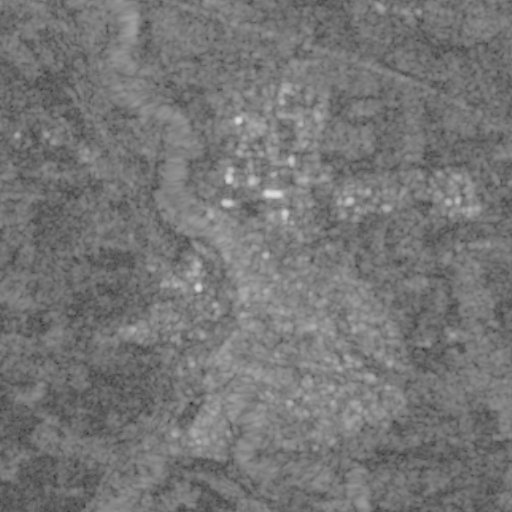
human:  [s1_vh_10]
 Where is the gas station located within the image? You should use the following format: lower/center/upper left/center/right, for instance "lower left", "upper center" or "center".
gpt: The gas station is located in the center of the image.
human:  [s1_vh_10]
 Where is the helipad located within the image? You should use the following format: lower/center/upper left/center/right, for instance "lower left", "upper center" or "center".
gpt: The helipad is located in the center right of the image.
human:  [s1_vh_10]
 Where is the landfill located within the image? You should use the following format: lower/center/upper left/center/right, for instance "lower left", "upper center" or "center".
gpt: The landfill is located in the upper left of the image.
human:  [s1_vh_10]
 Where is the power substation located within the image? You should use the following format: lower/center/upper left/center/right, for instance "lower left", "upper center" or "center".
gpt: The power substation is located in the upper center of the image.
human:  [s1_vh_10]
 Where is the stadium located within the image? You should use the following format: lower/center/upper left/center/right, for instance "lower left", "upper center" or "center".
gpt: The stadium is located in the center of the image.
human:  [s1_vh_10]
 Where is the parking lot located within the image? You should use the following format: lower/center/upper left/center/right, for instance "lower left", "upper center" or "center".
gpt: There is no parking lot in the image.

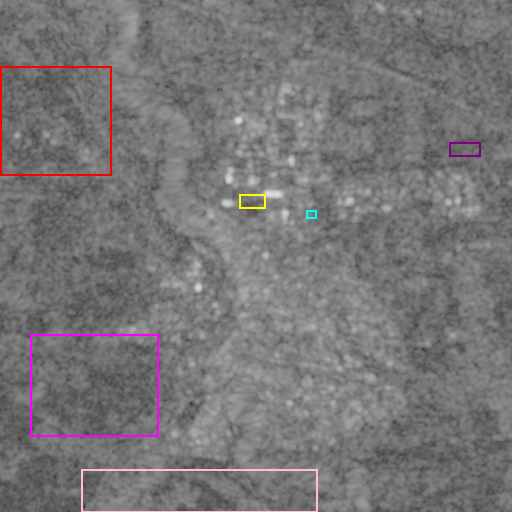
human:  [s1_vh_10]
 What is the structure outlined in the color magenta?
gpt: The structure outlined in magenta is a crop field.
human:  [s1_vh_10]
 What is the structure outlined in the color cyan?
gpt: The structure outlined in cyan is a gas station.
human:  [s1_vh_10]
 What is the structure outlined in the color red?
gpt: The structure outlined in red is a landfill.
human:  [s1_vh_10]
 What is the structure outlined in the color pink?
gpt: The structure outlined in pink is a park.
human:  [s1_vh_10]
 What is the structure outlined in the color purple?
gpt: The structure outlined in purple is a parking lot.
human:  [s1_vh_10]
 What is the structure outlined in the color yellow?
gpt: The structure outlined in yellow is a stadium.
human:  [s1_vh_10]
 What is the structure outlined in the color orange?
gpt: There is no orange outline.